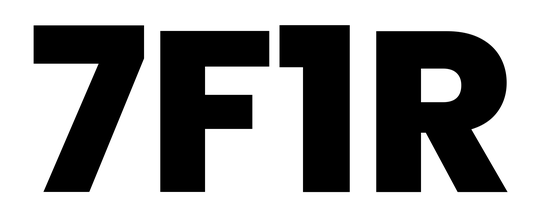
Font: Poppins-ExtraBold